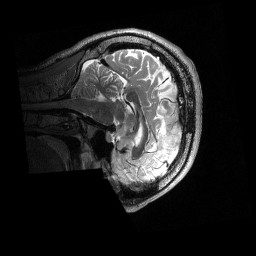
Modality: T2w
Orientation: sagittal
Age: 25
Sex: male
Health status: ill
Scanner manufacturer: siemens
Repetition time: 3.2 s